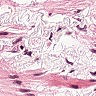
Metastatic tissue present: yes